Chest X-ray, AP view. Patient: 42 years old, sex M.
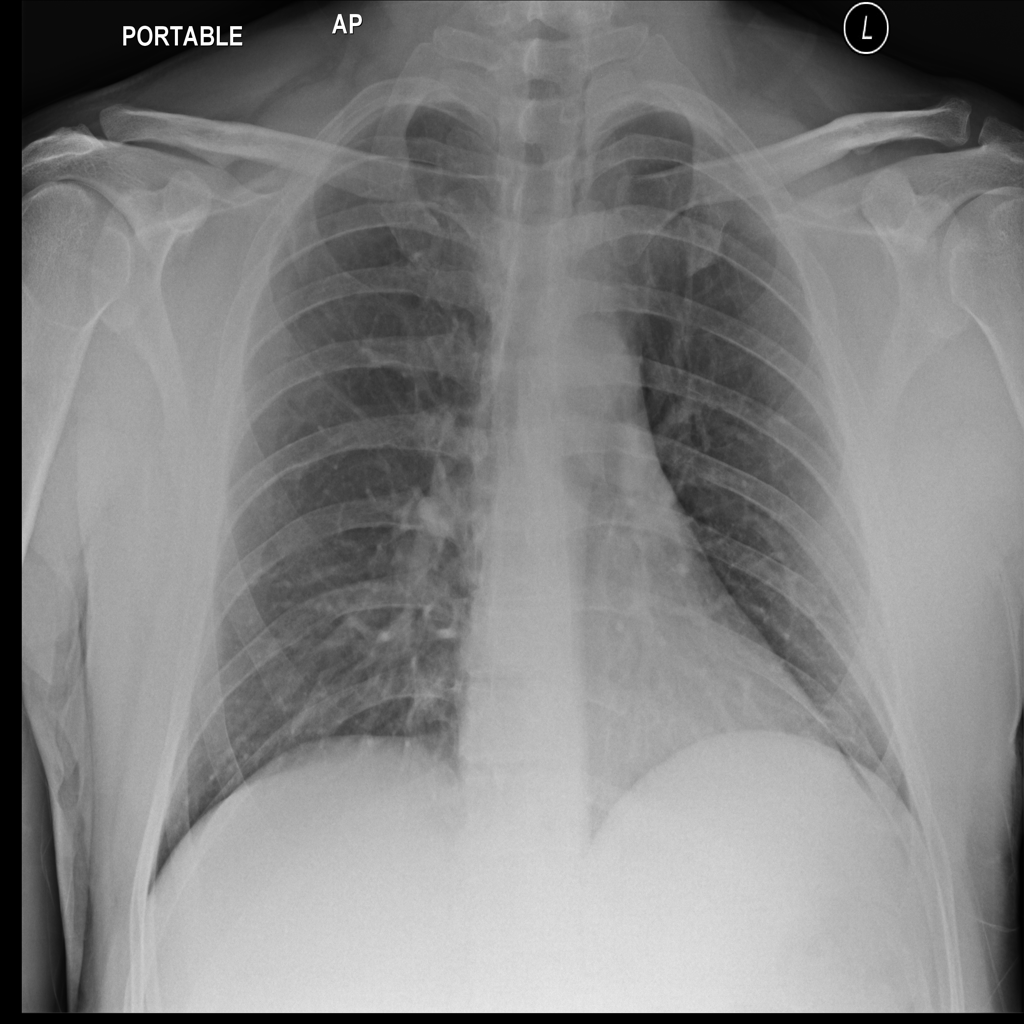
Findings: No Finding